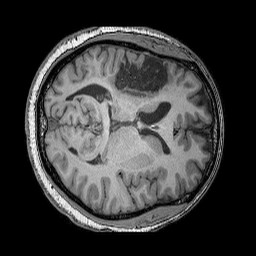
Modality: T1w
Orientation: axial
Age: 42
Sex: male
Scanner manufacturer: siemens
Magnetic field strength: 3 T
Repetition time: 2.25 s
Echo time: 0.00411 s